Field crop: maize
Growth stage: 2
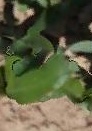
Species: maize